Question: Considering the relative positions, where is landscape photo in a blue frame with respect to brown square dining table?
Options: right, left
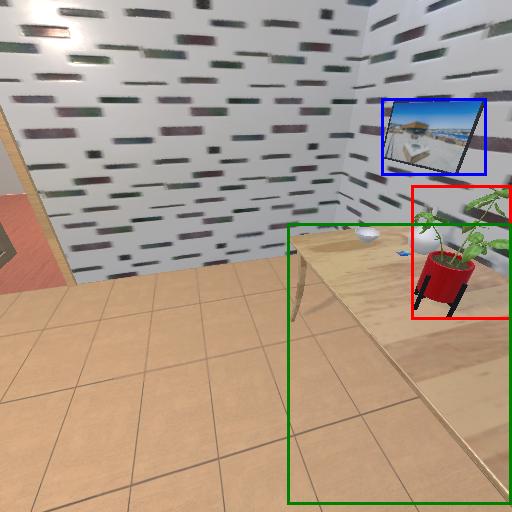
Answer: right